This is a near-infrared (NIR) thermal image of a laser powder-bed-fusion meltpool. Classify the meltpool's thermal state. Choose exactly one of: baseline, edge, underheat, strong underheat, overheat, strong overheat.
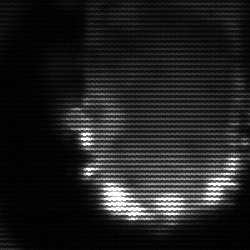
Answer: baseline